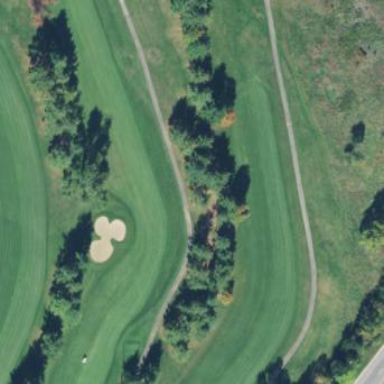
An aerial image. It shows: Grassy area designated as golf fairway.